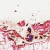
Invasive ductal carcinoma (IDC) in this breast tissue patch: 0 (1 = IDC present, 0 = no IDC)